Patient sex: M
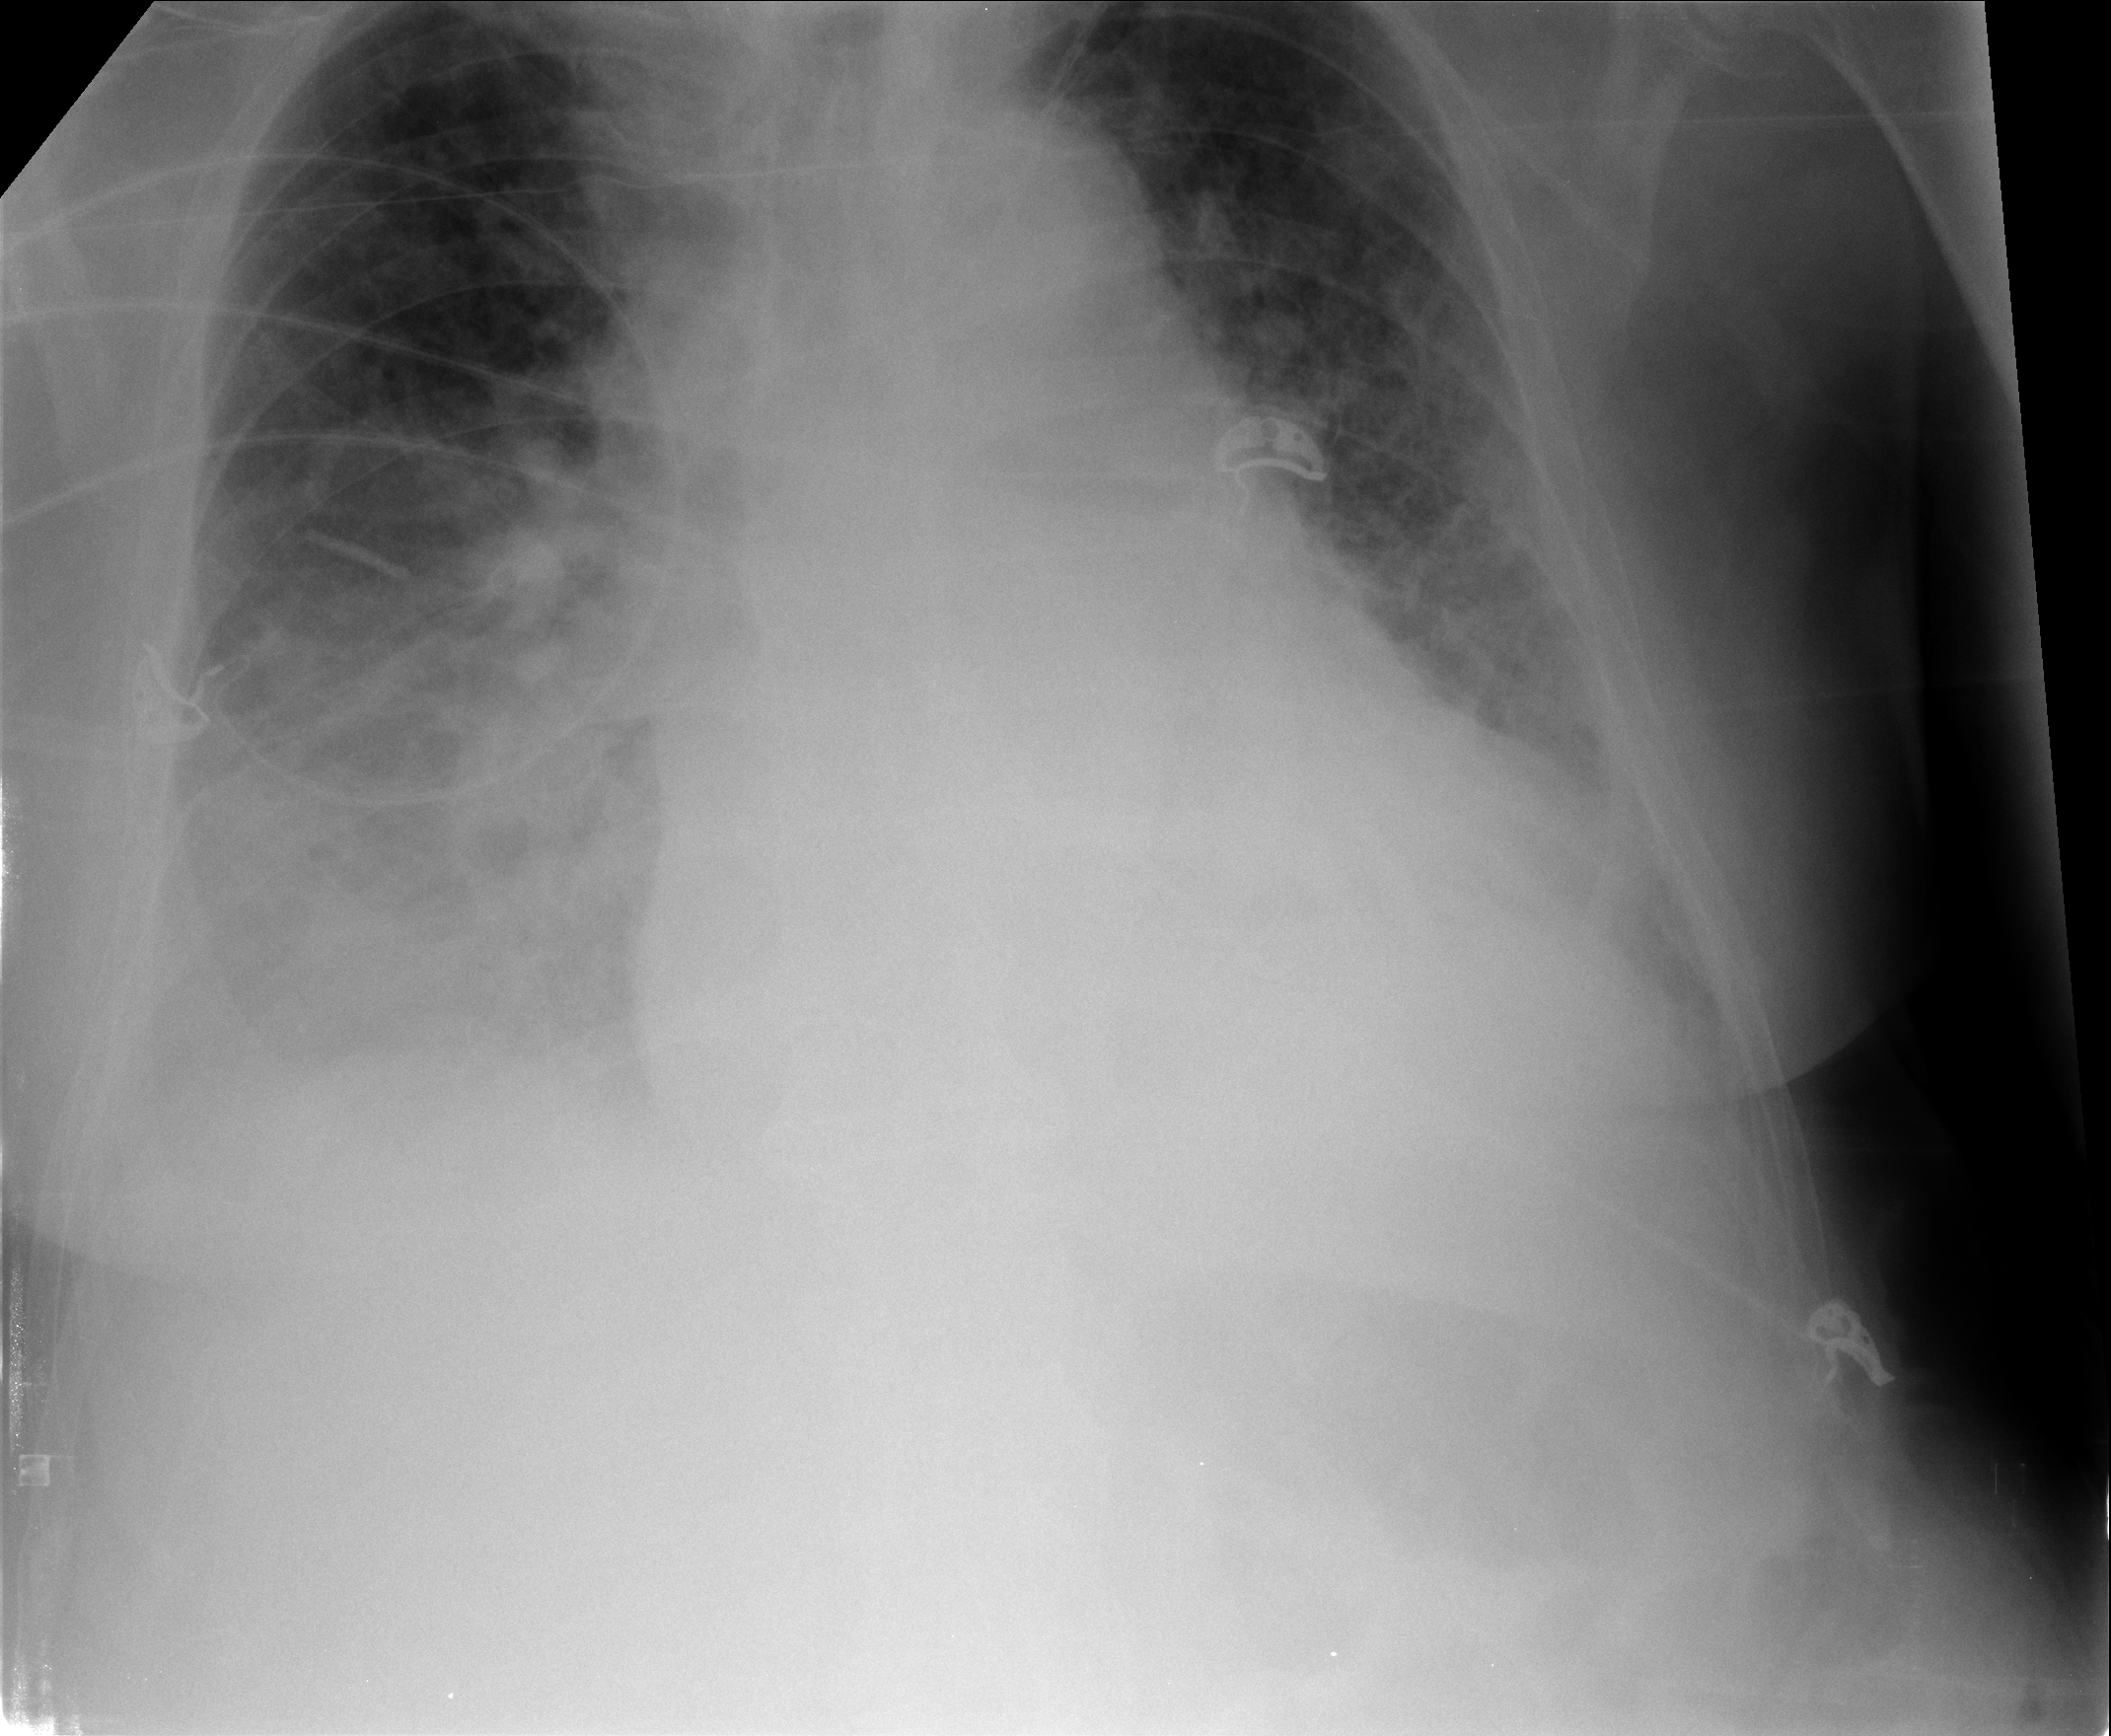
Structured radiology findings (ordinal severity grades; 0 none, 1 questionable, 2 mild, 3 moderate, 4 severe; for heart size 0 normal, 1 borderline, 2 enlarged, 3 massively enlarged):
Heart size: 3
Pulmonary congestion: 2
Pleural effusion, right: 2
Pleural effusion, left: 2
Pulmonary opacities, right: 3
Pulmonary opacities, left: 3
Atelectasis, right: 3
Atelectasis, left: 2